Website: crate-barrel
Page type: customer-info-address
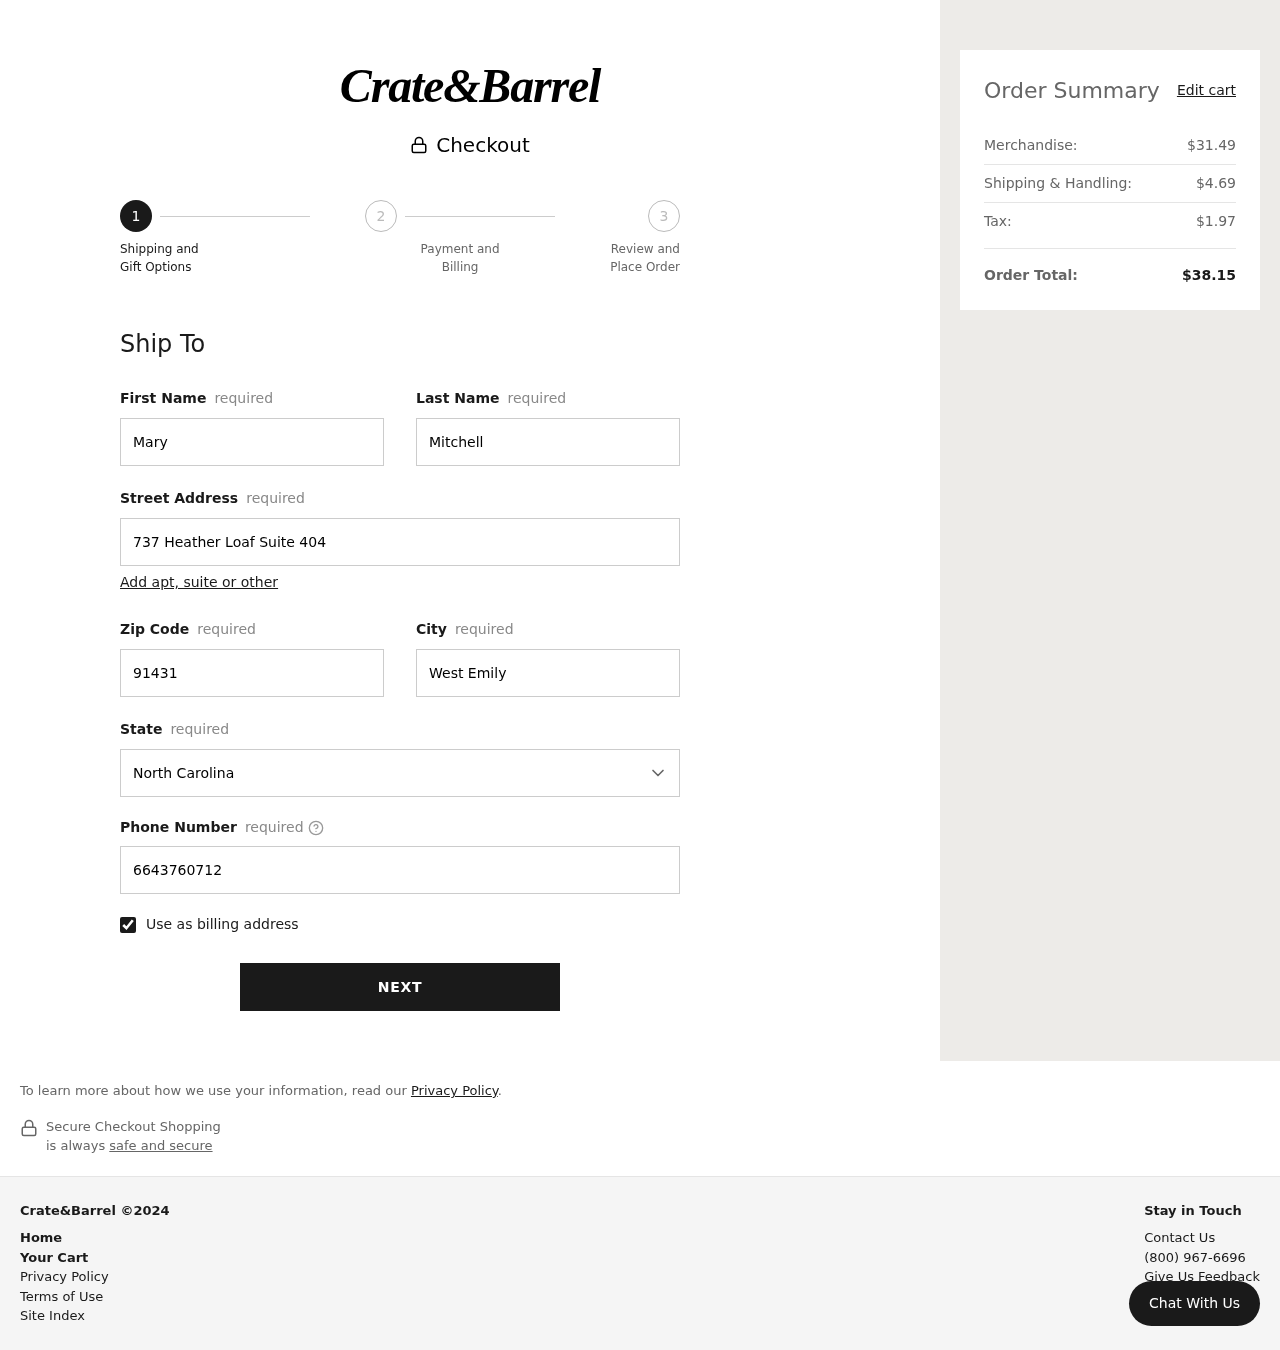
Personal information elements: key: PII_CITY
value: West Emily
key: PII_FIRSTNAME
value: Mary
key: PII_LASTNAME
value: Mitchell
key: PII_PHONE
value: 6643760712
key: PII_POSTCODE
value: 91431
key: PII_STATE
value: North Carolina
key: PII_STREET
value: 737 Heather Loaf Suite 404
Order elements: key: ORDER_SUBTOTAL
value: $31.49
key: ORDER_SHIPPING_COST
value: $4.69
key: ORDER_TAX
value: $1.97
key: ORDER_TOTAL
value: $38.15